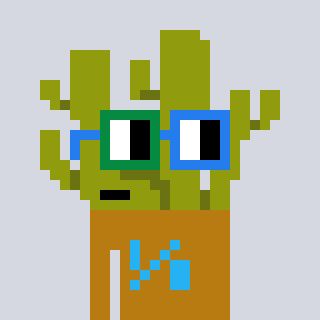
a pixel art character with square green and blue glasses, a cactus-shaped head and a gold-colored body on a cool background